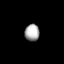
Tissue: lung
Cell type: Endothelial cells
Senescence score: 0.6962
Nuclear area (px): 241
Mean DAPI intensity: 170.174